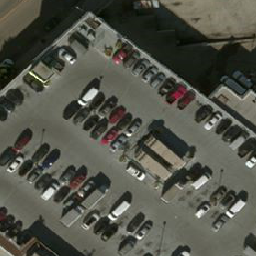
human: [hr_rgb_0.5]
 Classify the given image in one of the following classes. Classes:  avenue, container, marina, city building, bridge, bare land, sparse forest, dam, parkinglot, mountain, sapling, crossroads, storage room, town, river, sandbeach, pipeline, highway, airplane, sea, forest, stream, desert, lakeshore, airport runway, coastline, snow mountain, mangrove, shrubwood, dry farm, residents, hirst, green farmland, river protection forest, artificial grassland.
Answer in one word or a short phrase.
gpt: parkinglot